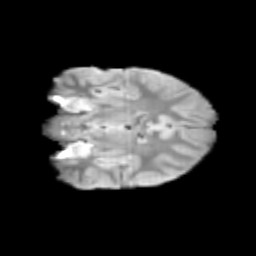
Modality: T2w
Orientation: coronal
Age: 10
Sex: male
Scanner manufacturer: siemens
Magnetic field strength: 3 T
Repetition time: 3.8 s
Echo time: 0.07 s